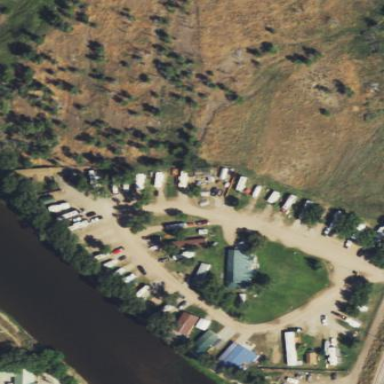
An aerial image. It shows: Caravan site with sanitary dump station.